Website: bh-photo
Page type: address-validator
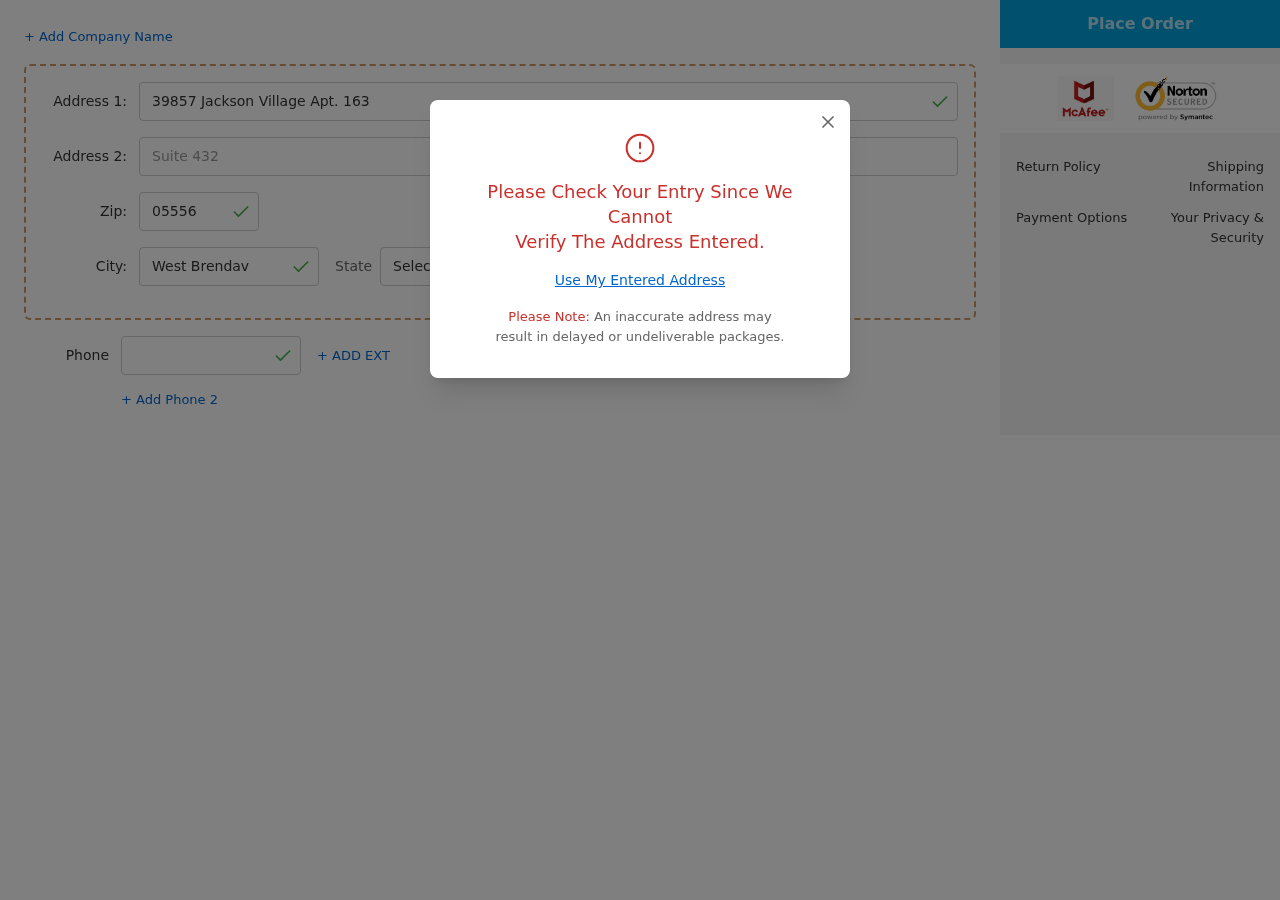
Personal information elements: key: PII_CITY
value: West Brendaville
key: PII_PHONE
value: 6817281690
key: PII_POSTCODE
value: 05556
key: PII_STATE_ABBR
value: VT
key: PII_STREET
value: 39857 Jackson Village Apt. 163
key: PII_STREET2
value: Suite 432